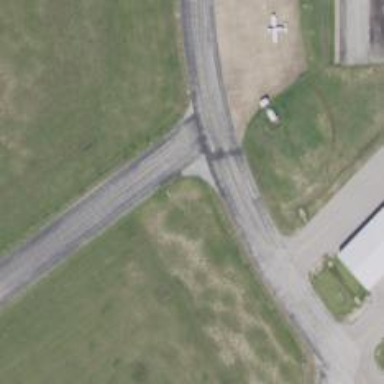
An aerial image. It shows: View of taxiway at the airport.